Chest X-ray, PA view. Patient: 63 years old, sex F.
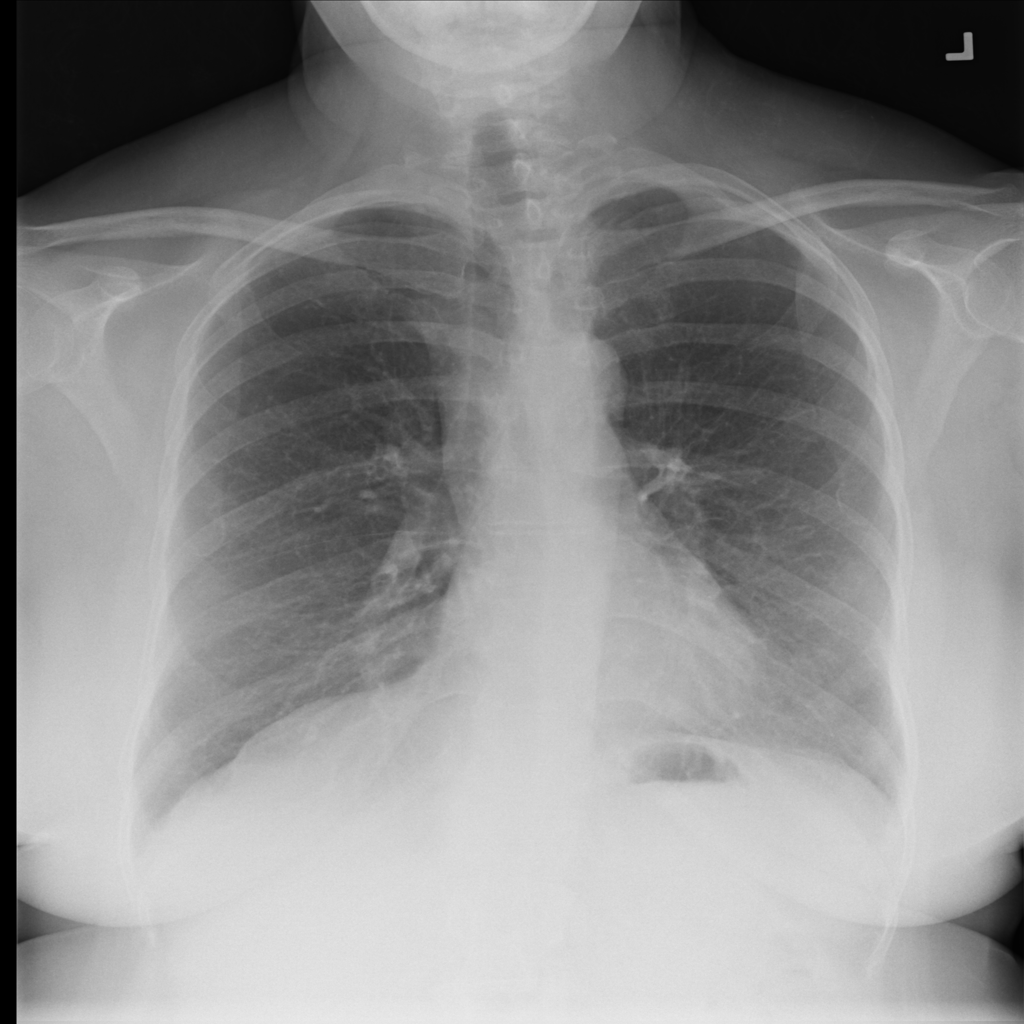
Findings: No Finding